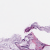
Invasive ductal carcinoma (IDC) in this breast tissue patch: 1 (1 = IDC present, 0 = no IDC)